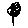
Label: flower